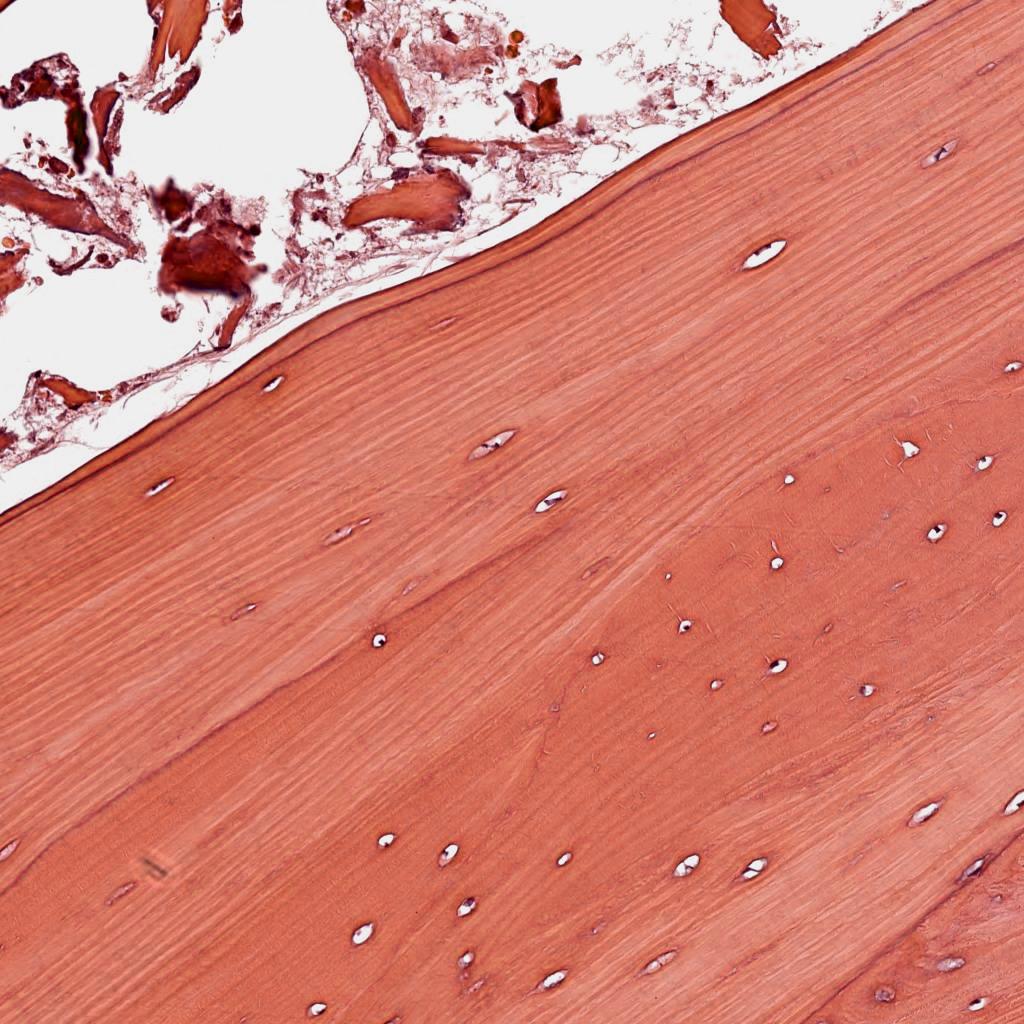
Label: Non-Tumor